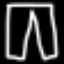
Label: pants